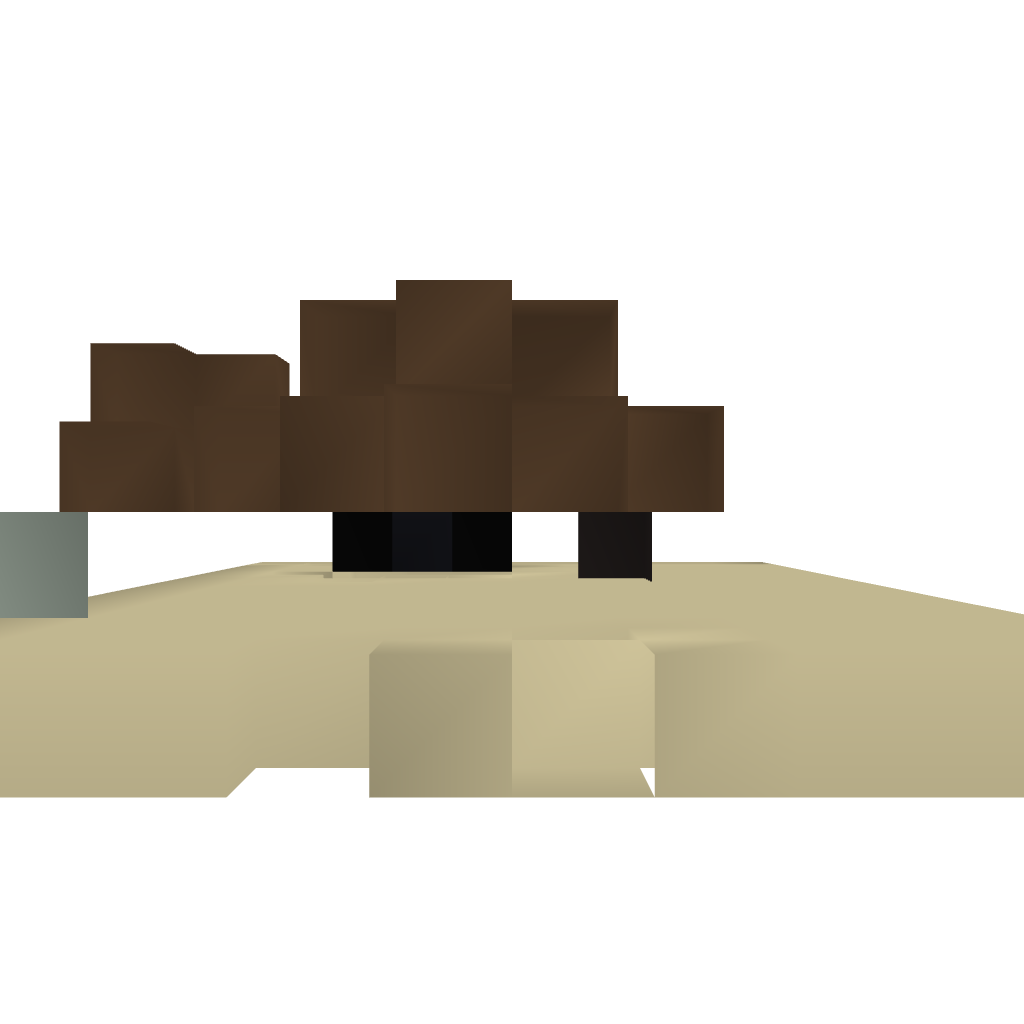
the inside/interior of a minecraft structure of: Infinate Music Machine